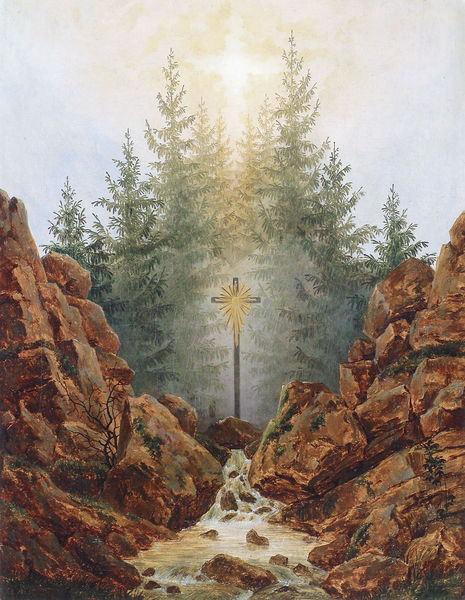
Titel: Kreuz im Wald
Künstler: Caspar David Friedrich
Institution: Stuttgart, Staatsgalerie
Schlagwörter: baum, berg, felsen, gott, himmel, wasser, wolken, bäume, fluss, grün, landschaft, äste, braun, hell, licht, wolke, stein, steine, bach, kalt, natur, sonne, gold, pflanzen, wald, wasserfall, stillleben, berge, fels, gebirge, tag, schlucht, friedrich, romantik, tannen, symmetrie, leuchten, kreuz, stern, strahlen, moos, symmetrisch, tanne, schein, jesus, romantisch, vision, sonnenstrahlen, richtung, nadelbäume, fichten, erscheinung, erleuchtung, quelle, vertikal, strahlenkranz, sublim, sollen, fliesst, richtunjg, bäbäume